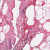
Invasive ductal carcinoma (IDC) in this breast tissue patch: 0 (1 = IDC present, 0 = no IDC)